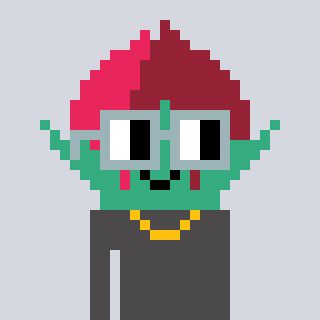
a pixel art character with square dark gray glasses, a rosebud-shaped head and a grayscale-colored body on a cool background